Question: I'm in the middle of a game where the character travels through different corridors and hallways to get their goal. As the player goes through the corridors, I want the walls to disappear when the player "passes" it. This might sound confusing so I provided a picture of what I want to happen:

I already have the function that makes the walls invisible, but I don't know how I should call it. I've tried calling it when
'''
player.position.z > wall.position.z
'''
But that causes each wall to become invisible when the player is halfway past it (at it's transform); I want to call it when the player is COMPLETELY past it. Is there any way I can check if the player is completely past the mesh of the wall on the z axis?
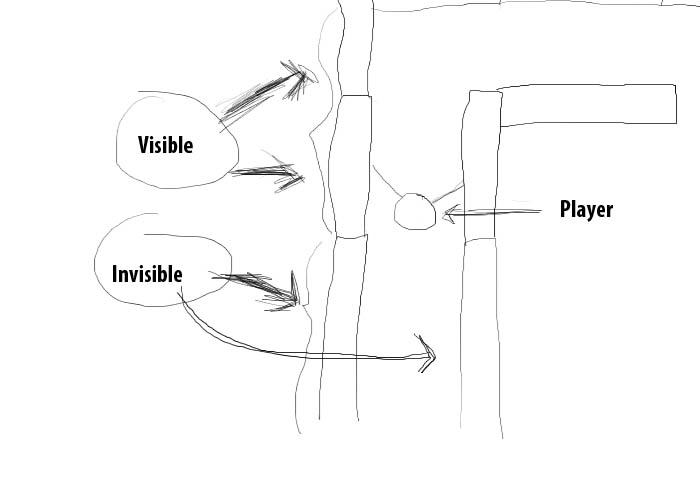
Answer: Will the player be able to travel back down that hallway? If so, this is an easy way to check if the camera is facing away from the wall in question.
'''
// Please cache the variables; I'm using properties for simplicity's sake.
float maxViewAngle = Camera.main.fieldOfView / 2f + 20; // +20 for some padding
Vector3 difference = Camera.main.transform.position - wall.transform.position;
float angleDifference = Vector3.Angle( Camera.main.transform.forward, difference );
if ( angleDifference > maxViewAngle )
{
wall.HideThyself(); // Or whatever
}
'''
Your posted solution, 'player.position.z > wall.renderer.bounds.max.z', will only work in one direction along one axis. If your levels are one-dimensional and only move forward, then this is fine!
Edit: I should mention that if your walls are static (immutable and marked as "static" in the inspector) then you can much more easily use <URL> if you have Unity Pro.